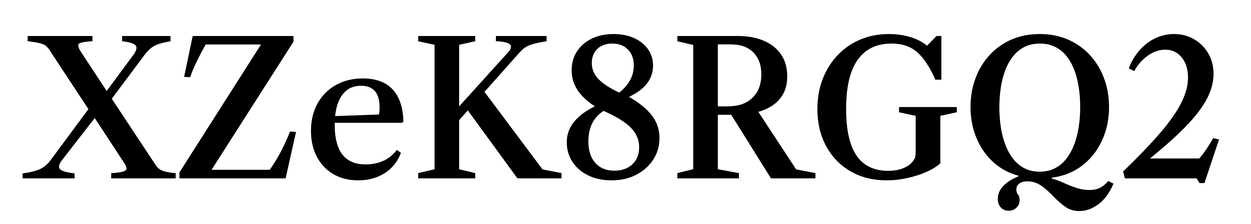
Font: LibreCaslonText_Medium